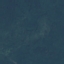
Land use / land cover class: Forest